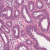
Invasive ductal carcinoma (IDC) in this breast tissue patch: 0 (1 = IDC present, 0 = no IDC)